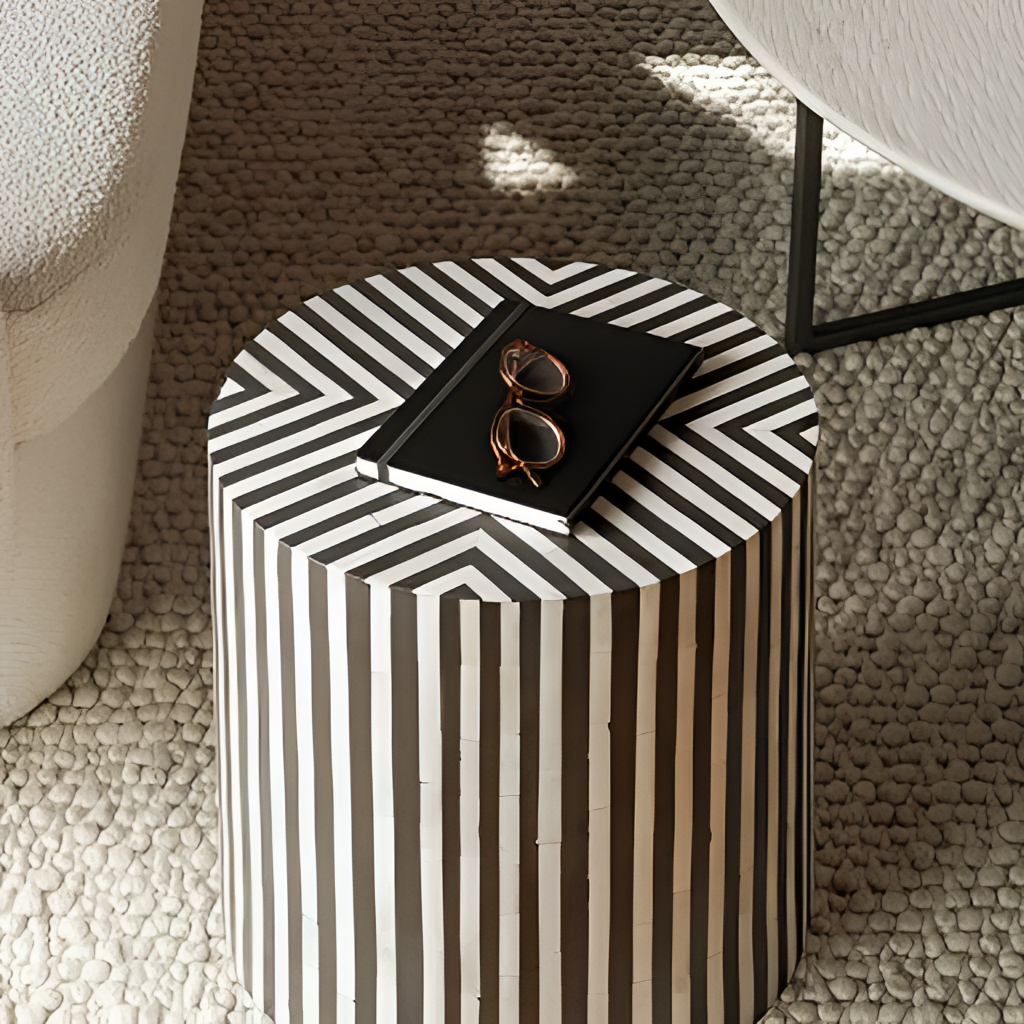
living room, black and white striped side table, contemporary, fabric flooring, with pebble pattern, wallpaper